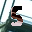
Label: 5